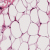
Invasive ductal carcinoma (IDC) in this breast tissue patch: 0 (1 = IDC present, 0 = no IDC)